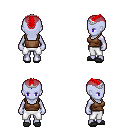
a pixel art fantasy rpg character, female body template, dark elf, purple skin, brown pirate shirt, white pants, red short mohawk hairstyle, silver tiara, gray slippers, four views (front, back, left, right), 2x2 character sprite sheet, small pixel art, hard edges, no anti-aliasing